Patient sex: F
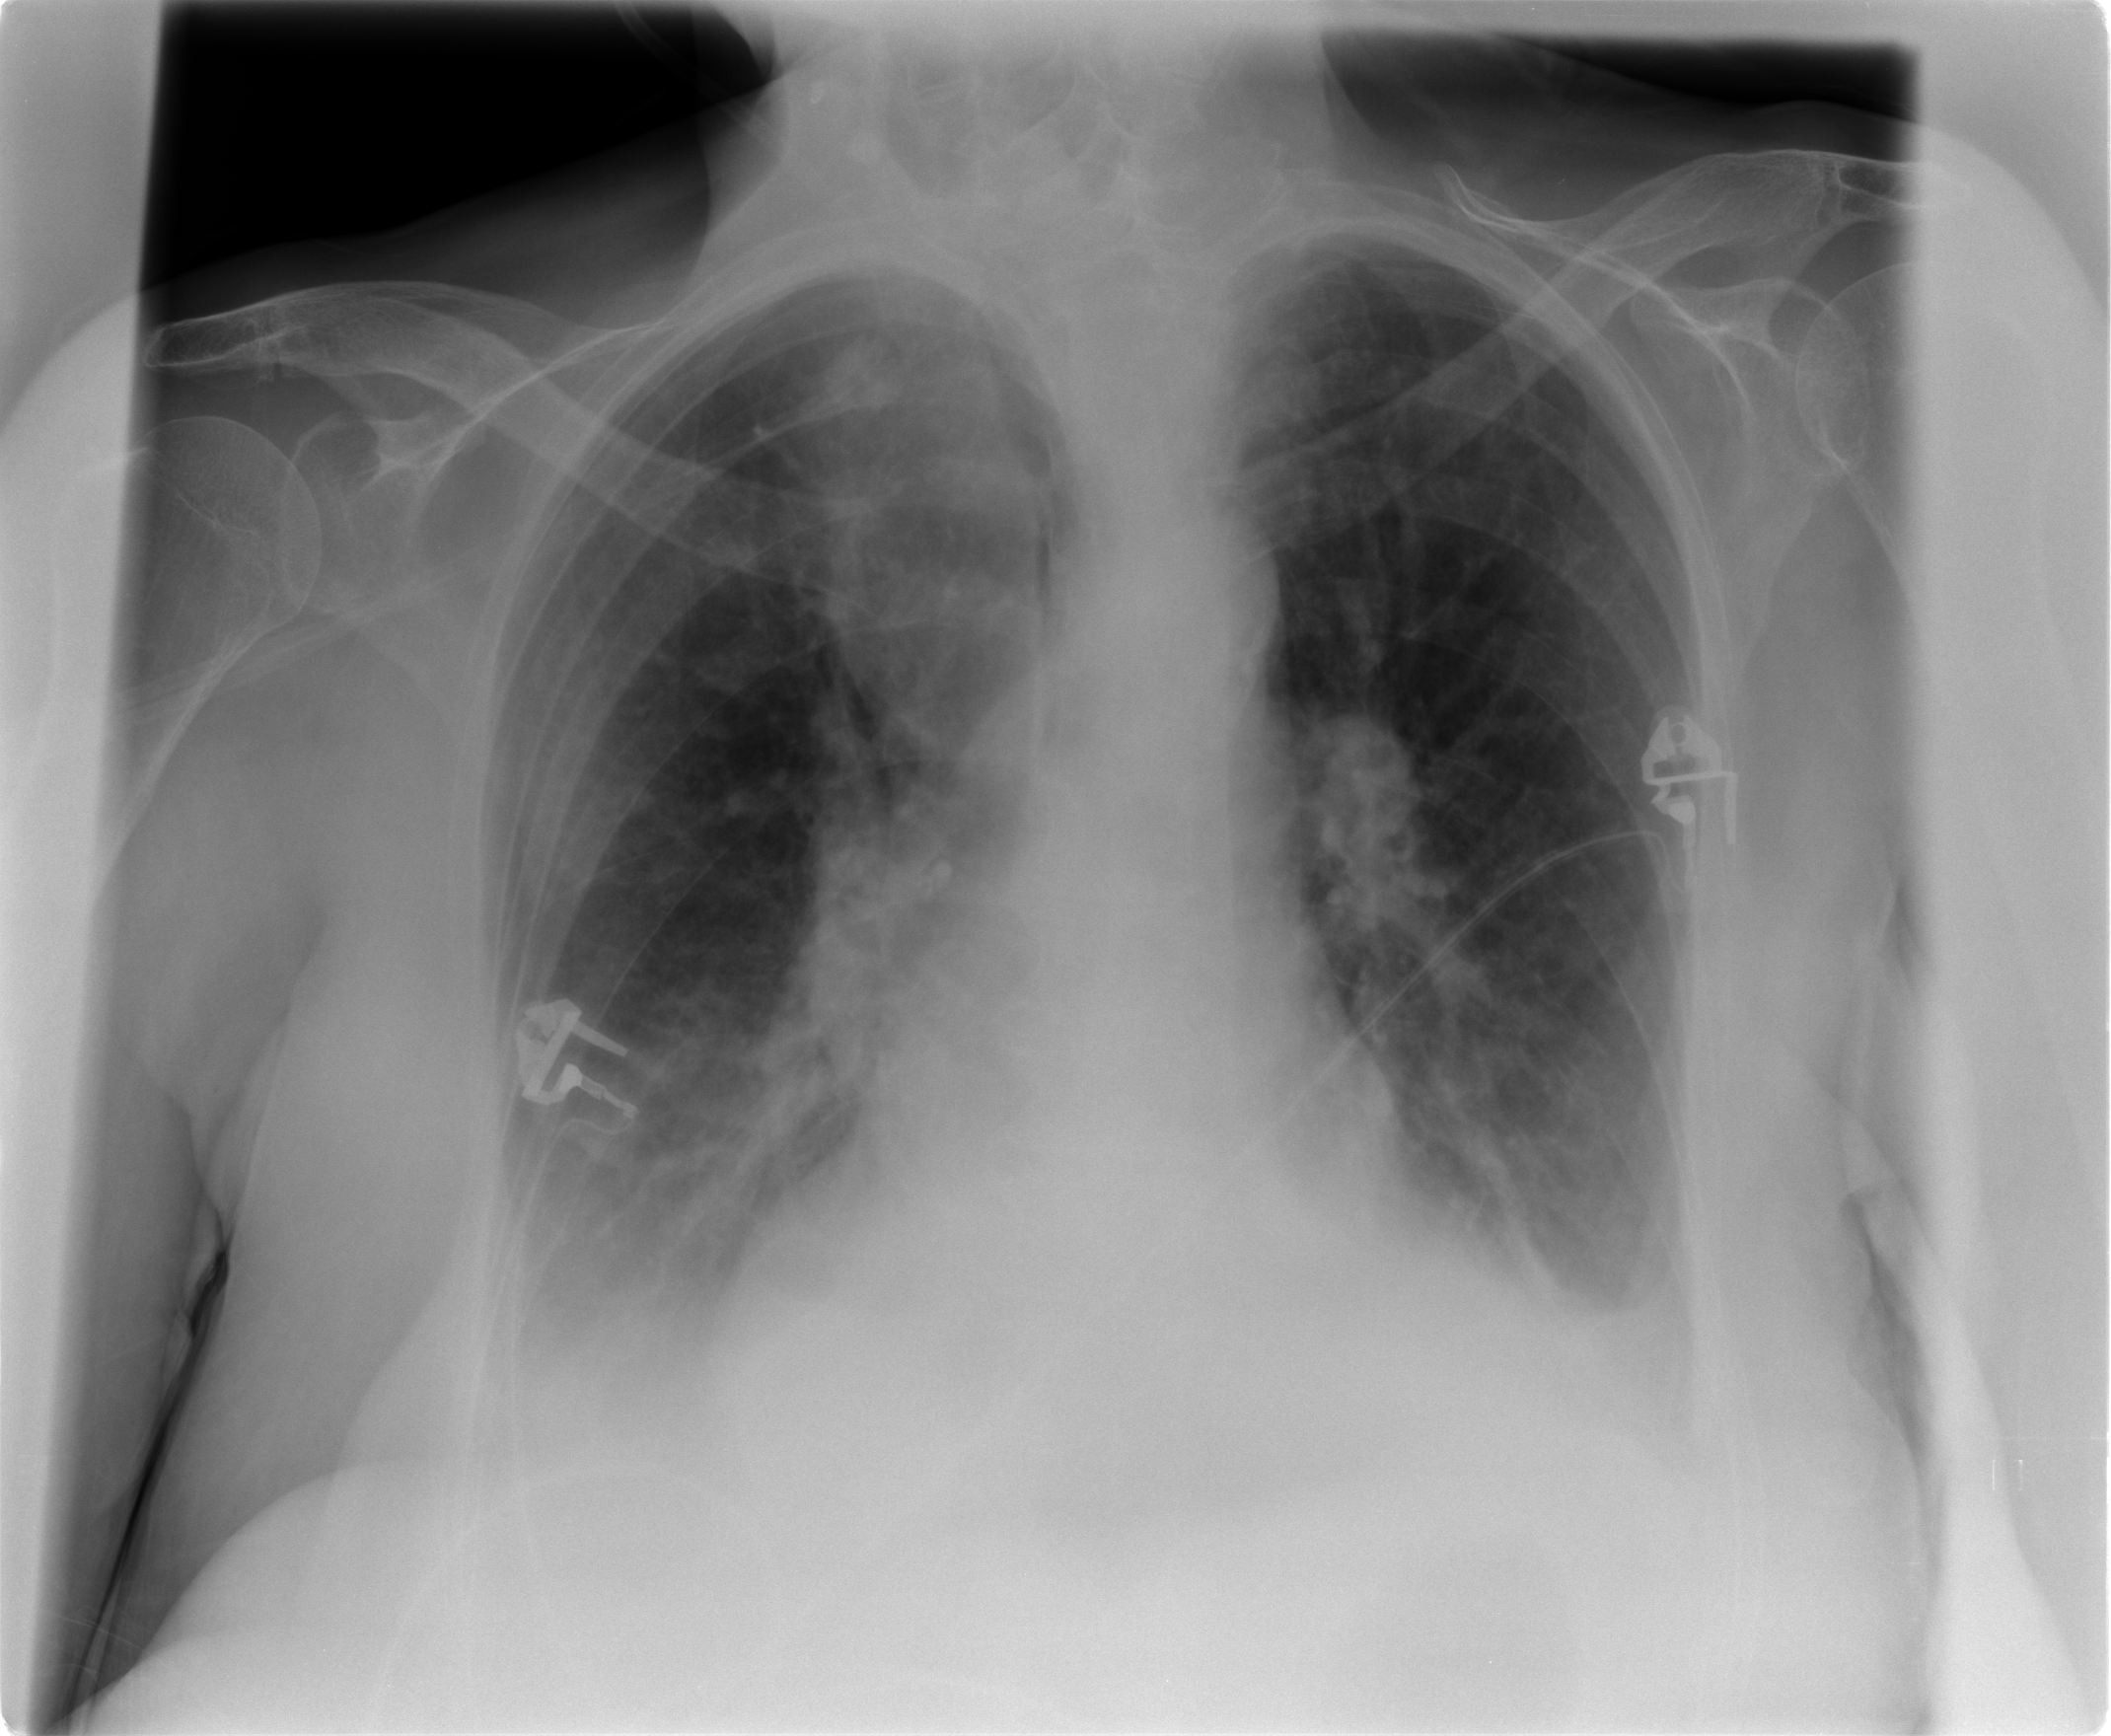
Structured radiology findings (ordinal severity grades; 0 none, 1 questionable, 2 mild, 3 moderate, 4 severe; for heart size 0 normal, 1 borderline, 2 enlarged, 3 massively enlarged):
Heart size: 2
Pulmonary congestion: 2
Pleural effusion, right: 2
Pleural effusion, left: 2
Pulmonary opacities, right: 1
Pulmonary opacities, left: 0
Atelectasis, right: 2
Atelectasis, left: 2